Question: I have a Java program on my local machine that becomes unresponsive after sometime and appears to freeze without making further progress. I guess it blocks somewhere (it is accessing remote resources over both HTTP and JDBC so a blocking situation is likely). I am trying to connect to it to see a view of the main thread's stack so as to understand where the block occurred. Both 'jvisualvm' and 'jconsole' list the JVM in question (among others running in my system) but both fail to connect.
'jconsole' balks with "connection failed" (even when I try the insecure option).
'jvisualvm' appears to connect but when I hit the 'sampler' tab to see the stack it complains with the screenshot below:

The thing is I am using the same utilities ('jconsole' and 'jvisualvm') to connect to other JVMs in my system which I have invoked without using any of the JMX options mentioned <URL> and I don't have any issues. How can I get the stack of this unresponsive JVM to see where it blocks?
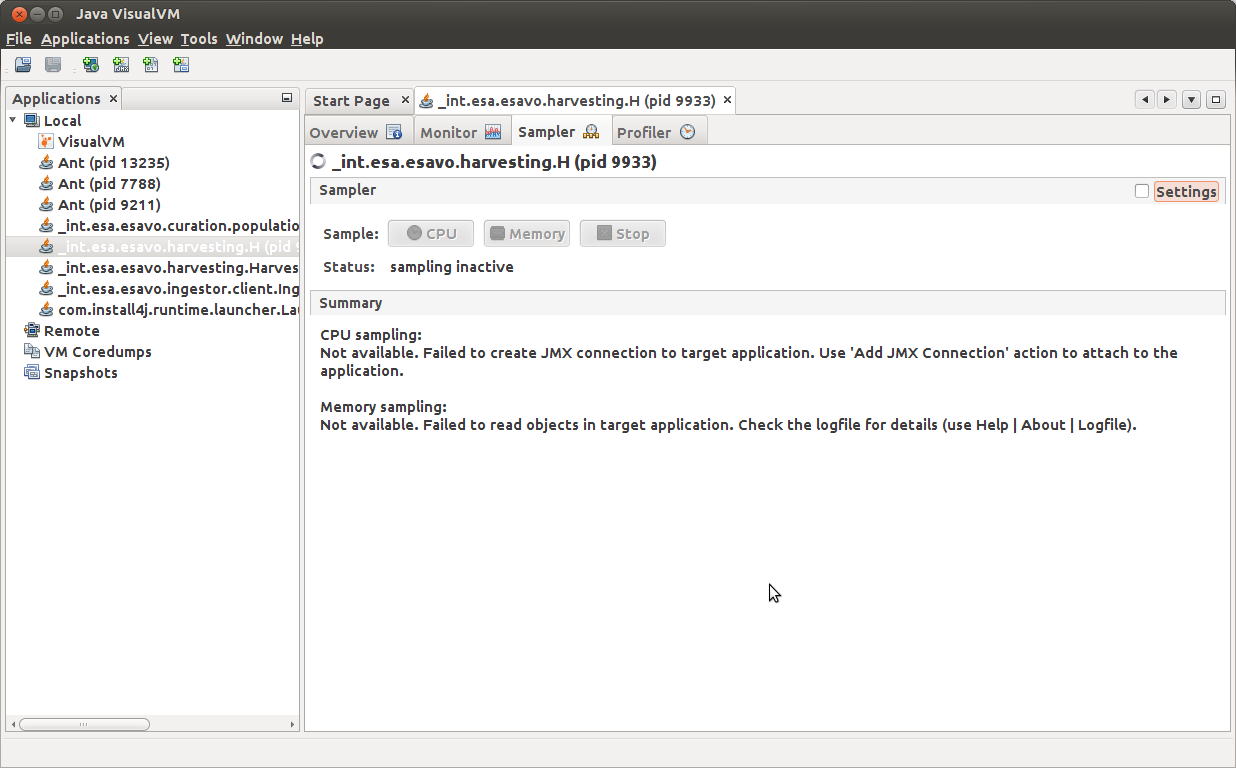
Answer: I faced a similar issue today with a JVM that was completely stuck and I was unable to properly attach jconsole/jvisualvm to it. Also 'kill -3 <PID>' was unsuccessful (no Thread dump).
I was able to trigger a coredump of the JVM using 'kill -11 <PID>' and feed that into jstack as follows: 'jstack /path/to/java /path/to/core.file'. From the jstack output I was able to extract some useful stack information.